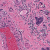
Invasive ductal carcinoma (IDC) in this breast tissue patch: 1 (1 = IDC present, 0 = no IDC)